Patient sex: F
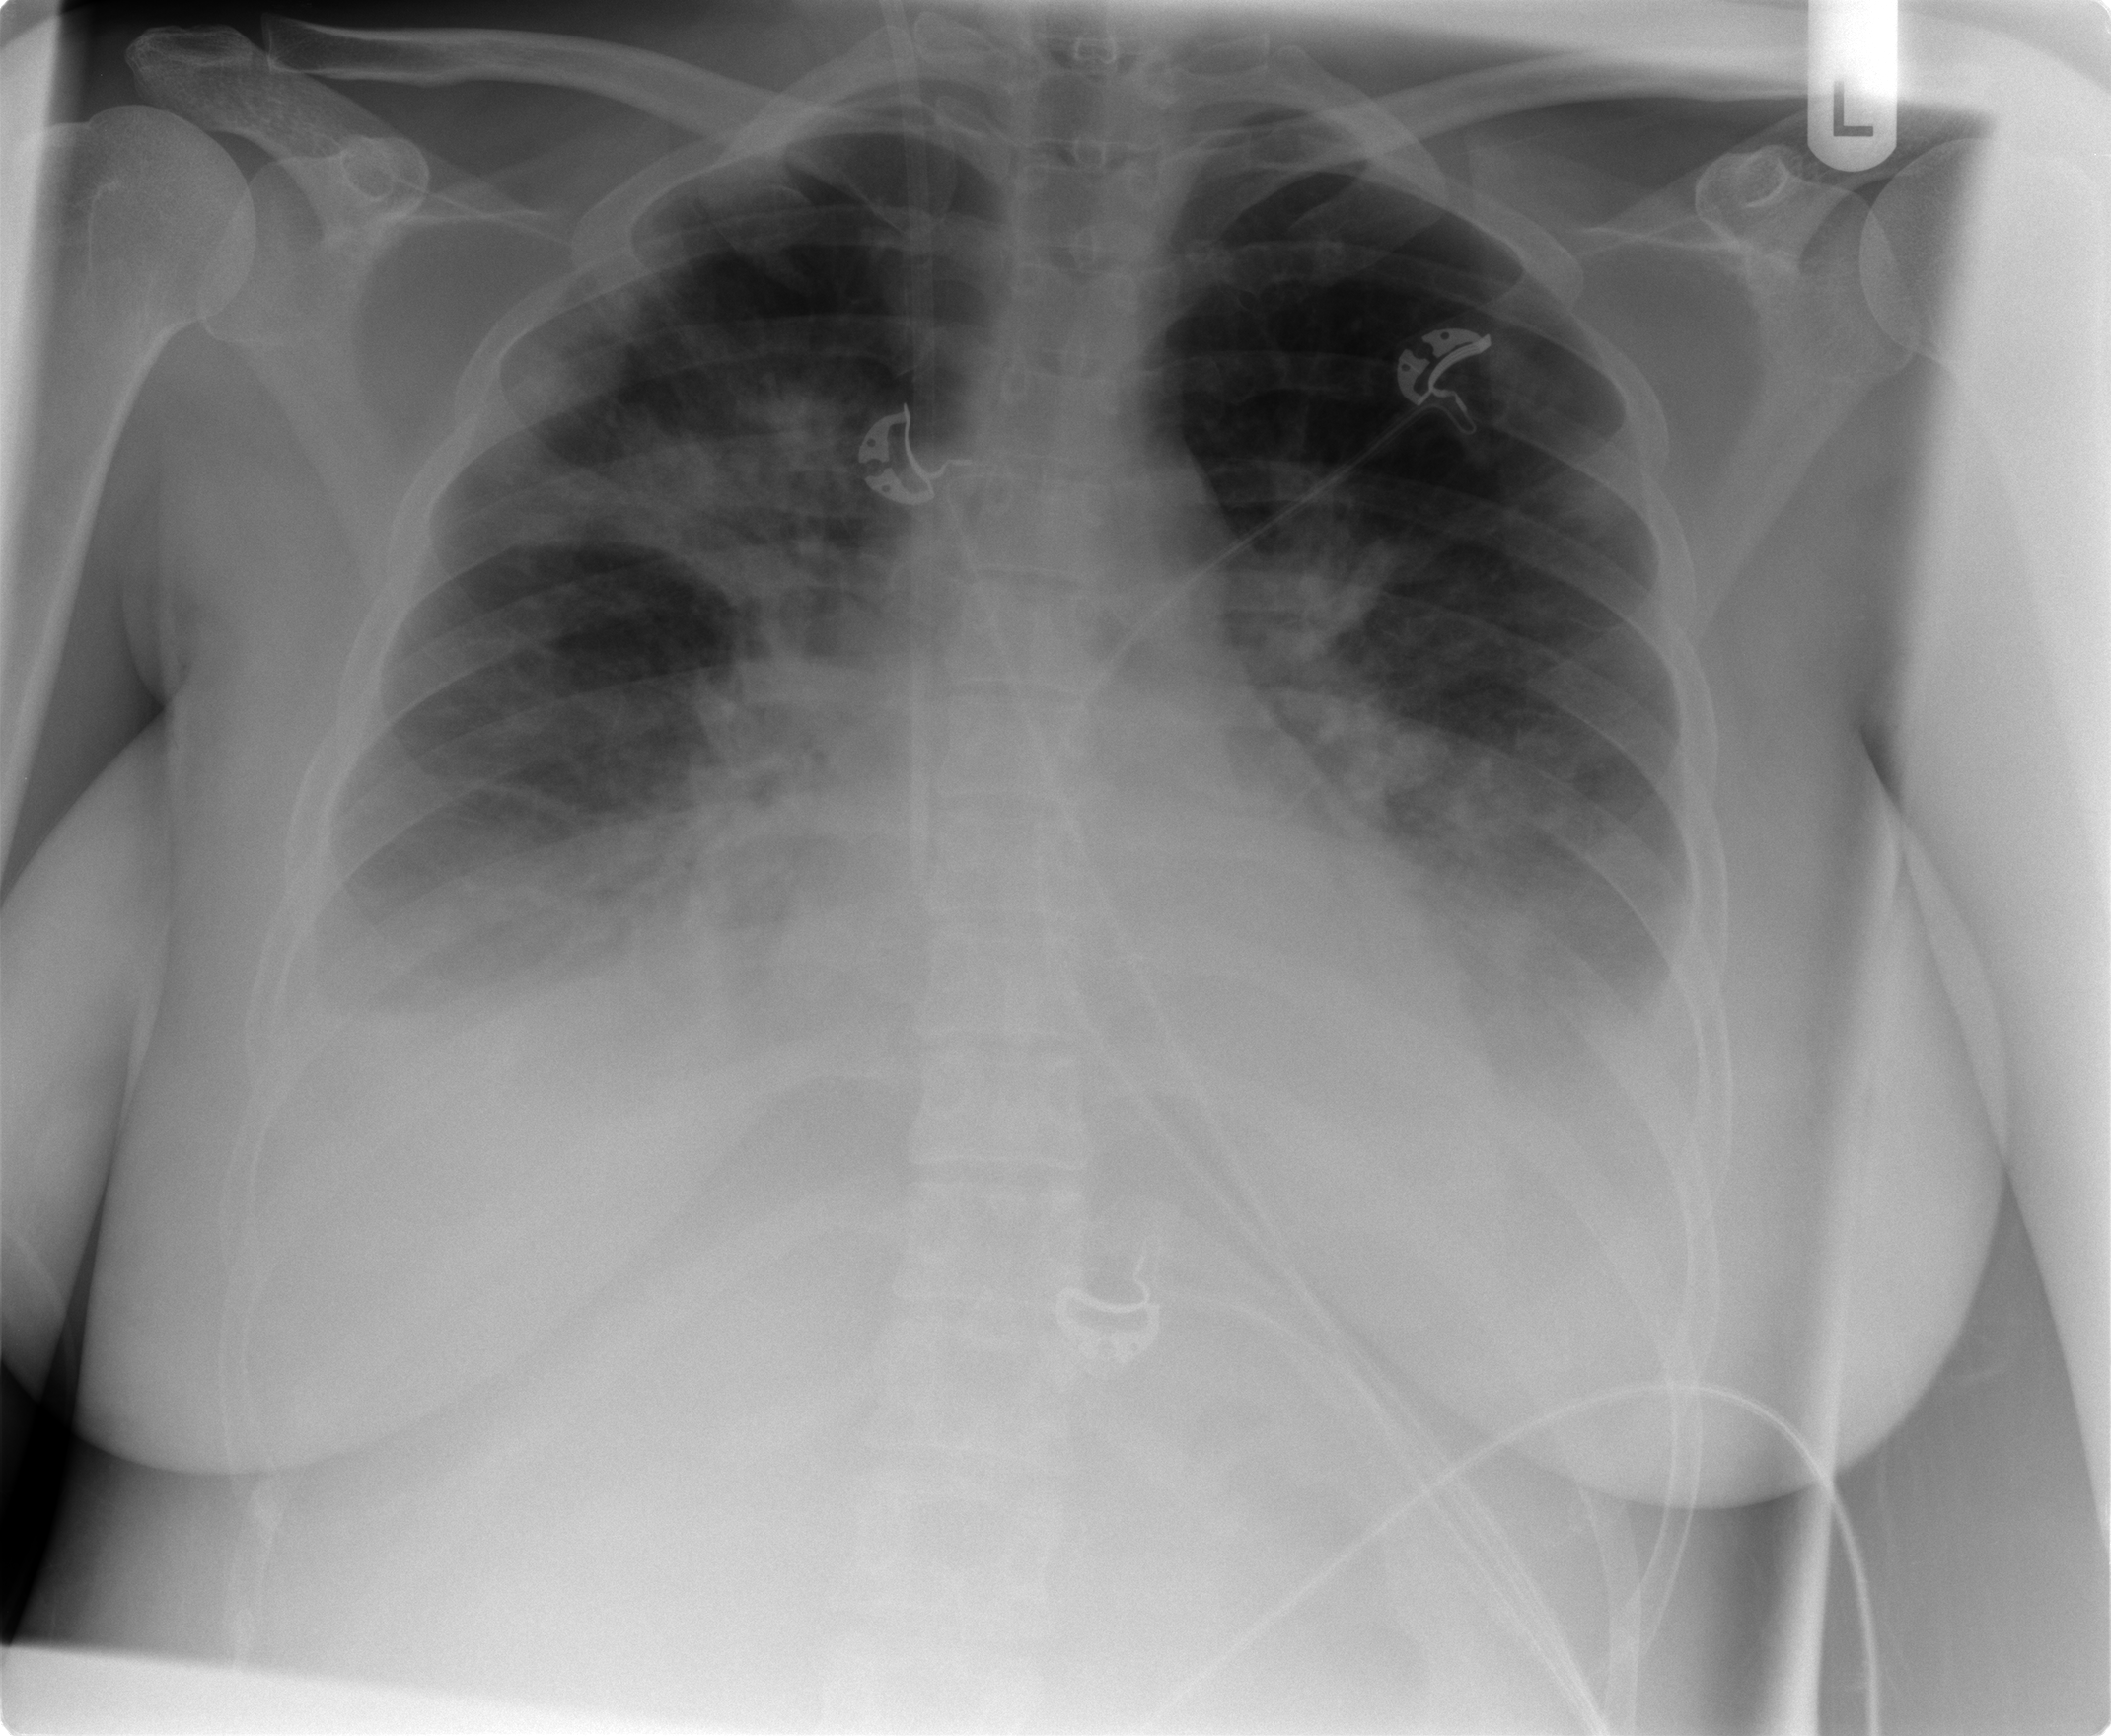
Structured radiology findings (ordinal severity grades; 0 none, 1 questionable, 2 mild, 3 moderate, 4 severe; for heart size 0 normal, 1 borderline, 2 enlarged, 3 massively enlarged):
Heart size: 0
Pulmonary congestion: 3
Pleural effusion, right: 2
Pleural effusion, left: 2
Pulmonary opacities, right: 2
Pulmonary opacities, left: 2
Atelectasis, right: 2
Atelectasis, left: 2